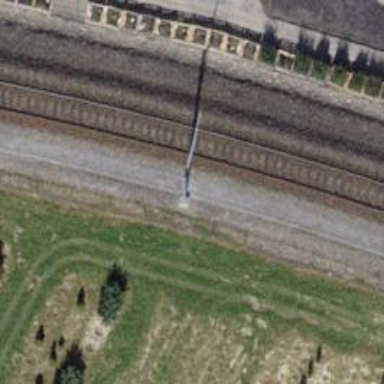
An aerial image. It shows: Railway with electrified contact lines.